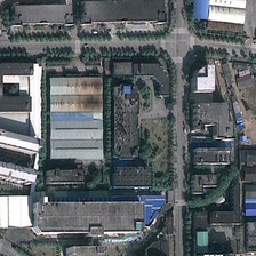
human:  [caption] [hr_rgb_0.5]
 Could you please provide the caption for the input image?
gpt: The industrial plant is clean and tidy, and the industrial system is perfect.

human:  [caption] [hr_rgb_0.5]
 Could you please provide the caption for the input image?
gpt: ordered industrial laboratory, complete industrial system.

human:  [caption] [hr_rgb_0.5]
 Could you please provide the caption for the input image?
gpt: strips the road surrounded by green trees .

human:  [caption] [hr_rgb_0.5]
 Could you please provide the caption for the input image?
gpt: Neet industrial workshop, complete industrial system.

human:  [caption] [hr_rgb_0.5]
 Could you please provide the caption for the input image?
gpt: Clean factory and perfect industrial system